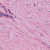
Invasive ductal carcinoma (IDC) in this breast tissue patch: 1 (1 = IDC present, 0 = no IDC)